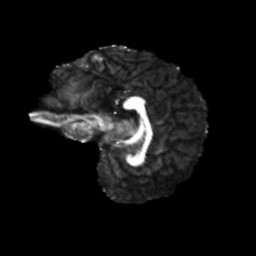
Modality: FA
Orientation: sagittal
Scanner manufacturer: siemens
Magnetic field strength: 3 T
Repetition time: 4 s
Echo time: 0.0594 s